Aerial crown-view tile of a tropical tree (Barro Colorado Island, Panama), acquired 20250124:
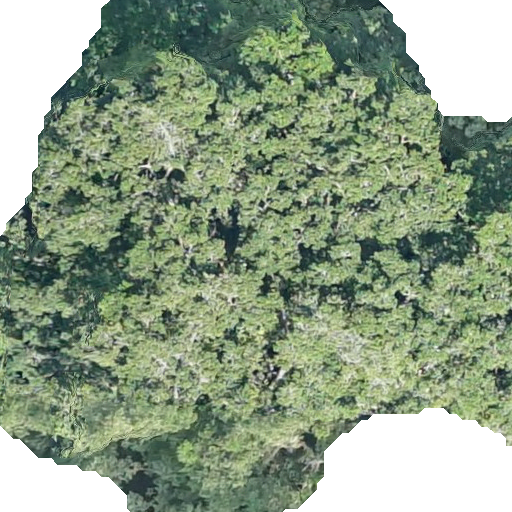
Species: Brosimum alicastrum
GBIF accepted scientific name: Brosimum alicastrum
Crown area: 352.67 m²